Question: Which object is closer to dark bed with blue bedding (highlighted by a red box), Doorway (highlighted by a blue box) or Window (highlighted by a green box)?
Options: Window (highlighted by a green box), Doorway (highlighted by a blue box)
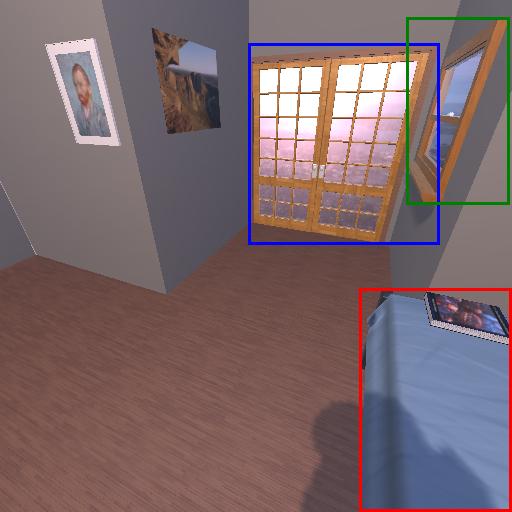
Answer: Window (highlighted by a green box)